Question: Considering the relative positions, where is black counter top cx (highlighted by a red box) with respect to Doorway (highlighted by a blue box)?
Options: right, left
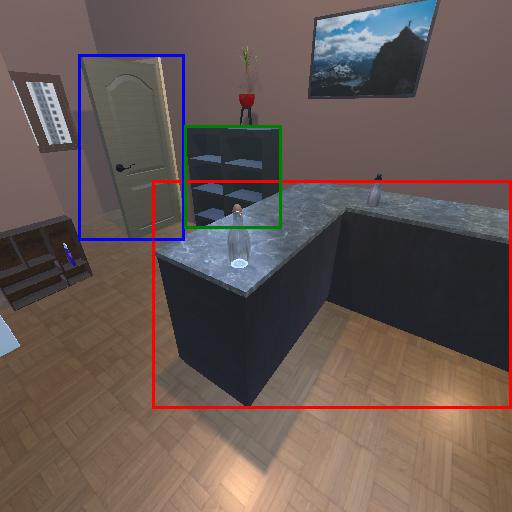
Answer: right